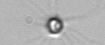
Label: Calciopappus